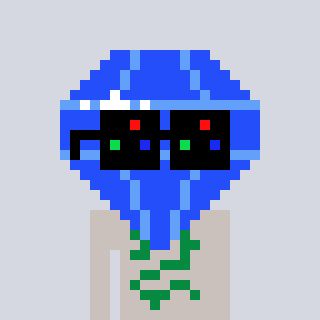
a pixel art character with square black sunglasses, a blue diamond-shaped head and a foggrey-colored body on a cool background